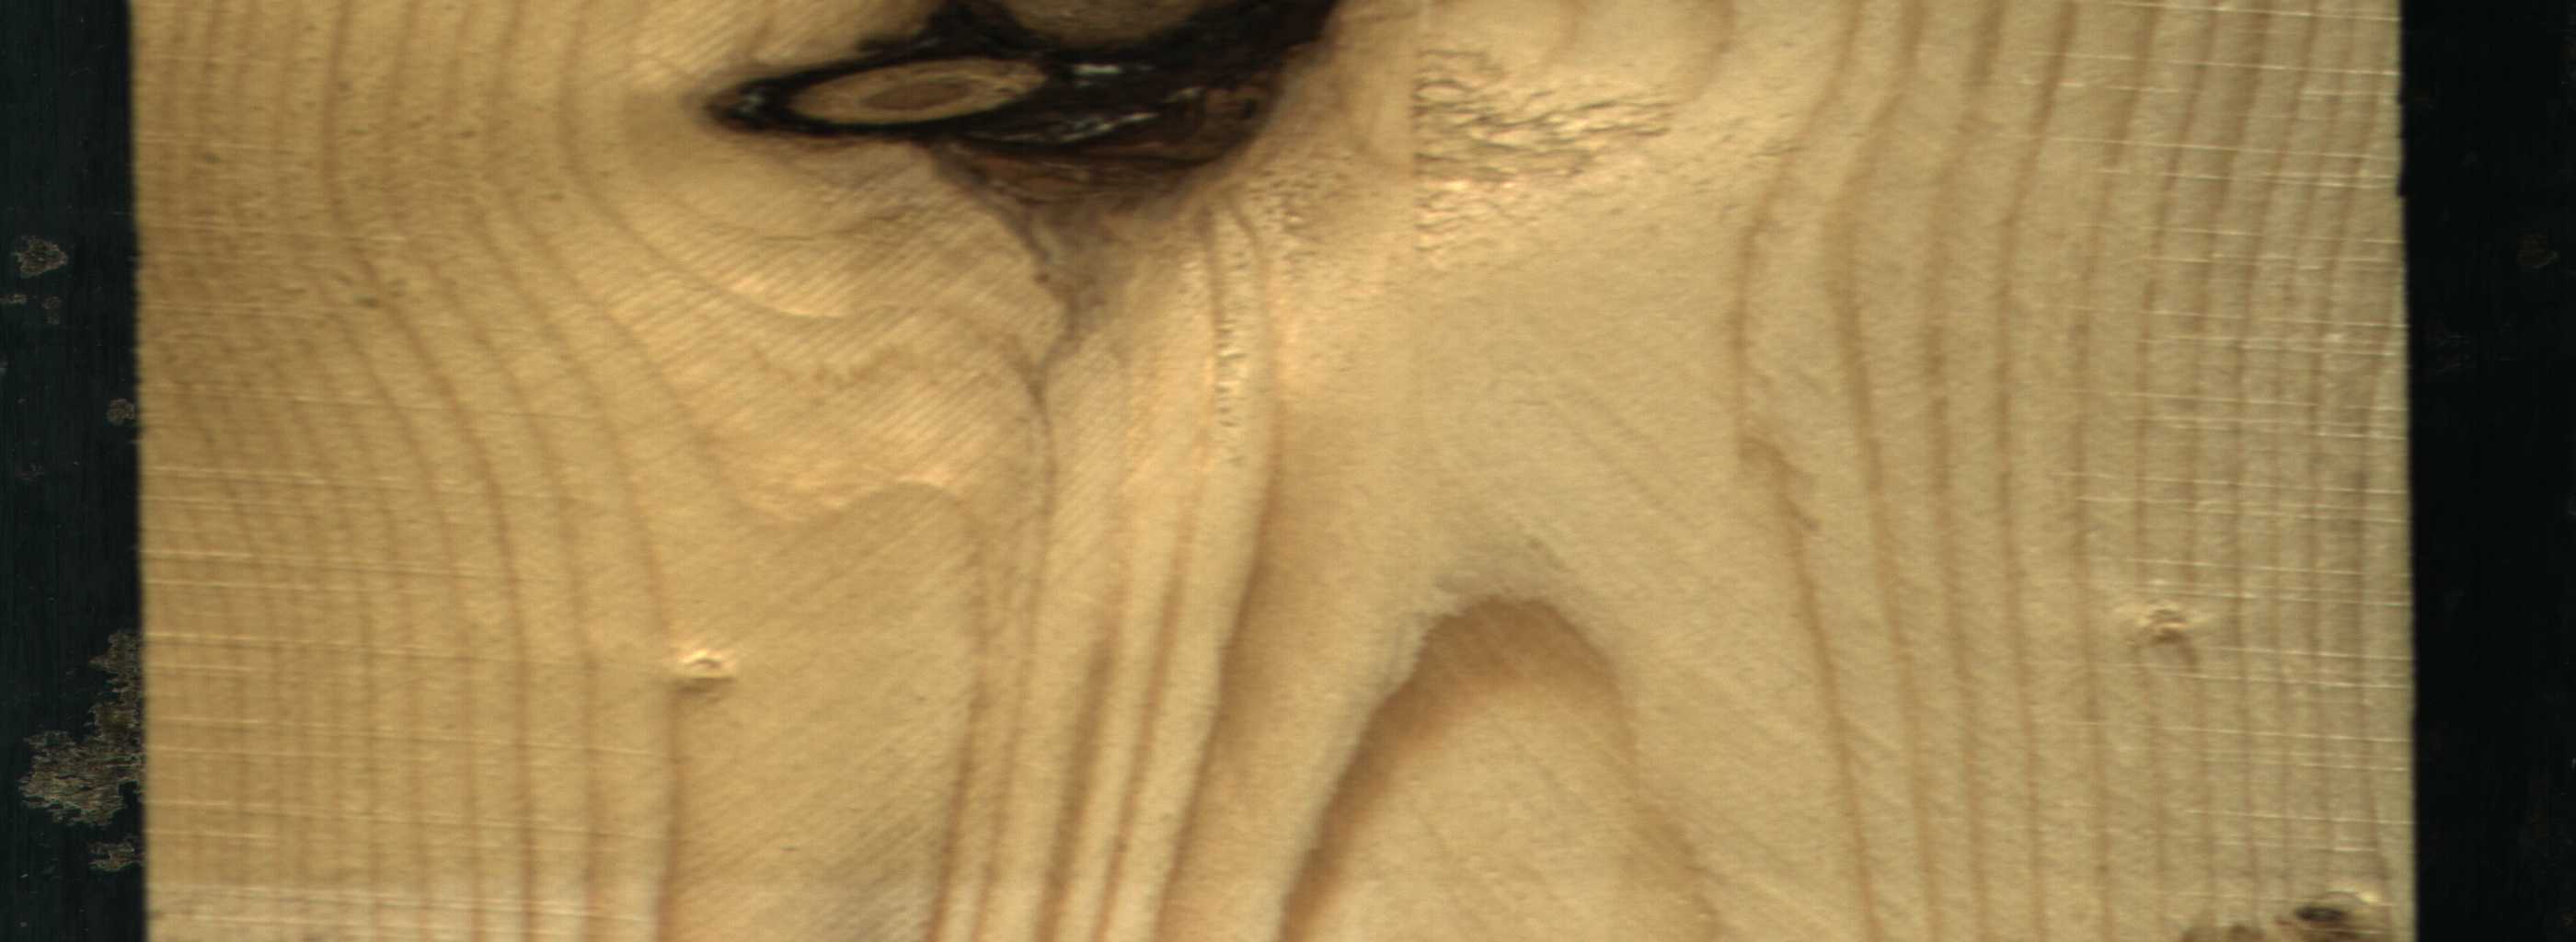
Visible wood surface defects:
Dead_Knot
Live_Knot